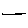
Label: line